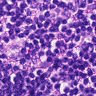
Metastatic tissue present: no